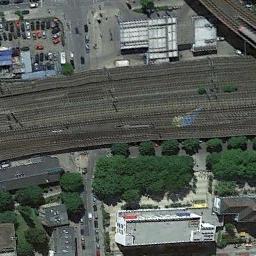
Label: railway